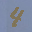
Label: 4